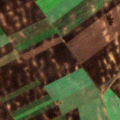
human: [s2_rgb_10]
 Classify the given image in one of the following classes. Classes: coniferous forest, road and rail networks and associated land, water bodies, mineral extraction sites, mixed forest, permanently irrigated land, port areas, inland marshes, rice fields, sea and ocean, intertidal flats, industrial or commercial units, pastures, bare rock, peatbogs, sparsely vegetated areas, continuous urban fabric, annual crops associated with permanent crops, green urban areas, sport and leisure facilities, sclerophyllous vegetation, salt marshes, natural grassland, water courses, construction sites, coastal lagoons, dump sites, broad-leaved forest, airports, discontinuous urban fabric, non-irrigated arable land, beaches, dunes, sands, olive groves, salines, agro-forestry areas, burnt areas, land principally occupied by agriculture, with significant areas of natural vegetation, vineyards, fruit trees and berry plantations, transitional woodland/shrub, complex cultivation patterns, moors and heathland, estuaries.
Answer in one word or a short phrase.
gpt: non-irrigated arable land